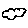
Label: cloud